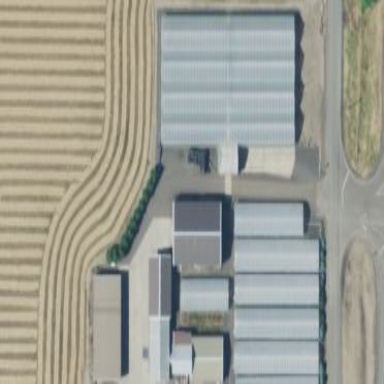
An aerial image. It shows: Area dedicated to greenhouse horticulture.